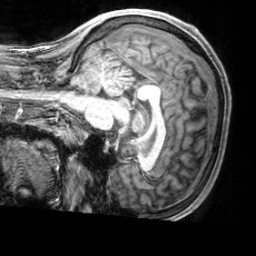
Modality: T1w
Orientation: sagittal